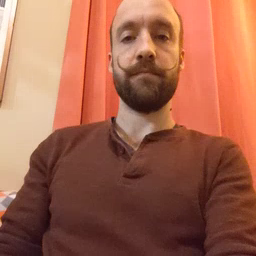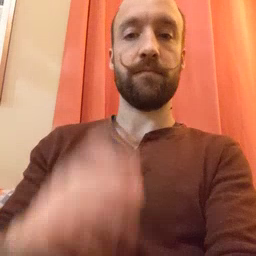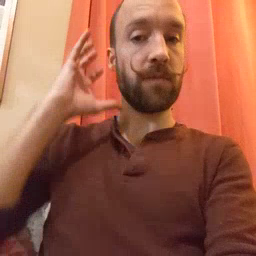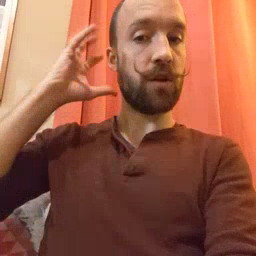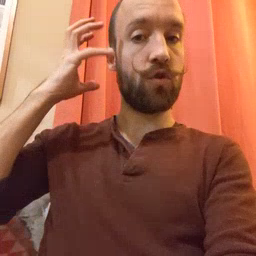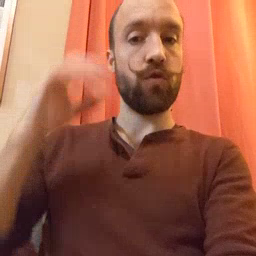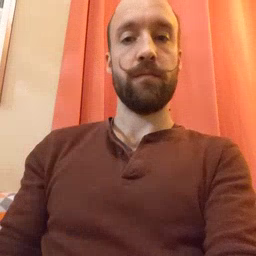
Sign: radio